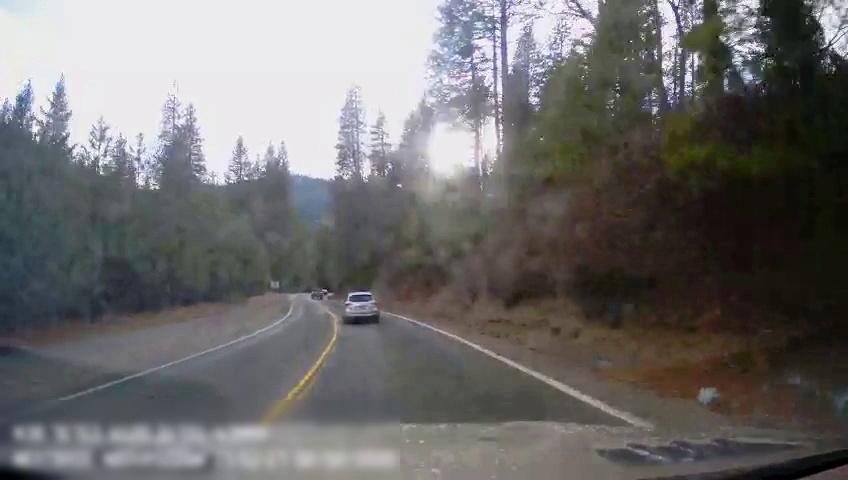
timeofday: Day
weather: Sunny
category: Drivable Space
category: Vehicles | SUV
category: Vehicles | Truck
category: Lanes | Current Lane
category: Lanes | Current Lane
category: Lanes | Opposite Lane
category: Lanes | Opposite Lane